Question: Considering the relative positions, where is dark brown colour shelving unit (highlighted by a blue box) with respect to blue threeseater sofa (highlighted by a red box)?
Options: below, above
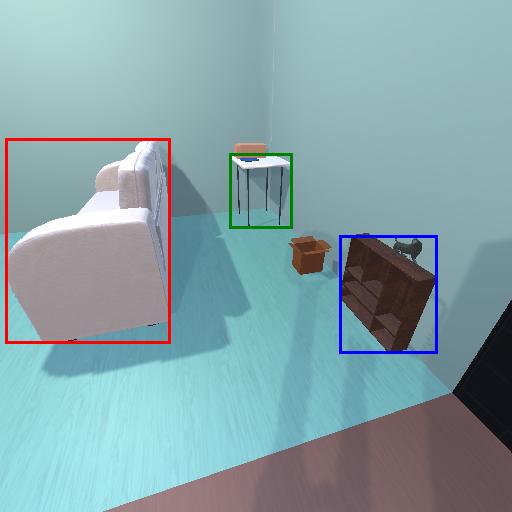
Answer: below